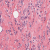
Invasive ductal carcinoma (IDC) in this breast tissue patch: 1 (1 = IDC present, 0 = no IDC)